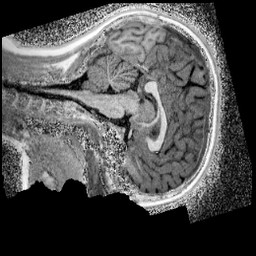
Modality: UNIT1_denoised
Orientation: sagittal
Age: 13
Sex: female
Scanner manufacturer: siemens
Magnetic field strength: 3 T
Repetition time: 4 s
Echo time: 0.00299 s